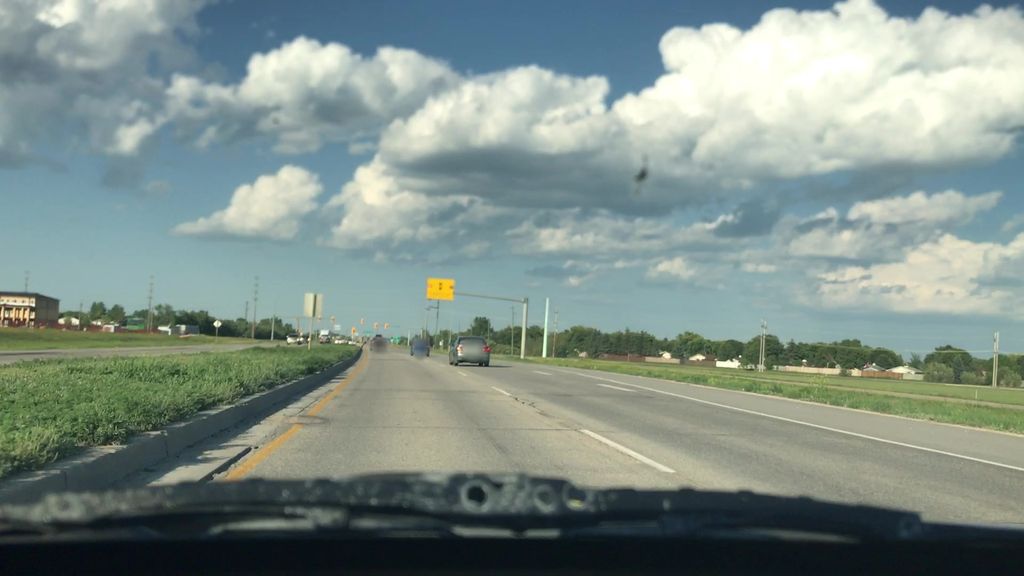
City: winnipeg